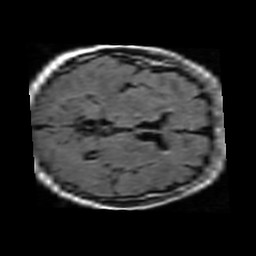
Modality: FLAIR
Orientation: axial
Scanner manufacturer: philips
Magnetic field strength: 1.5 T
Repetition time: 6 s
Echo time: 0.12 s